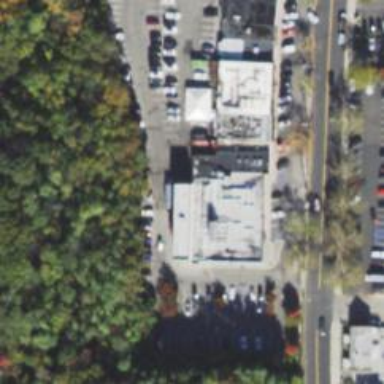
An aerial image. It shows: Supermarket.